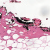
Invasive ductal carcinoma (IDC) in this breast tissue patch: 0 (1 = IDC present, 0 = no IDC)